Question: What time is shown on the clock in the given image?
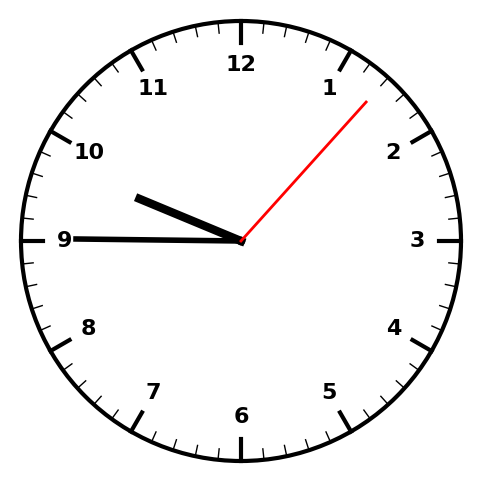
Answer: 09:45:07